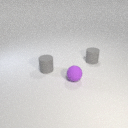
small gray rubber cylinder behind small purple rubber sphere